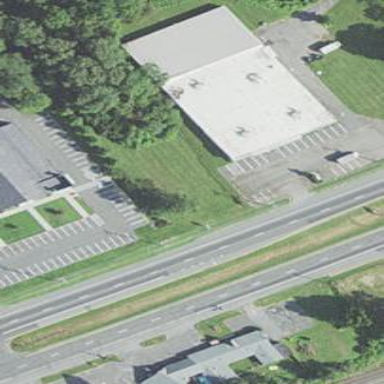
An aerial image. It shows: Building housing furniture shop.